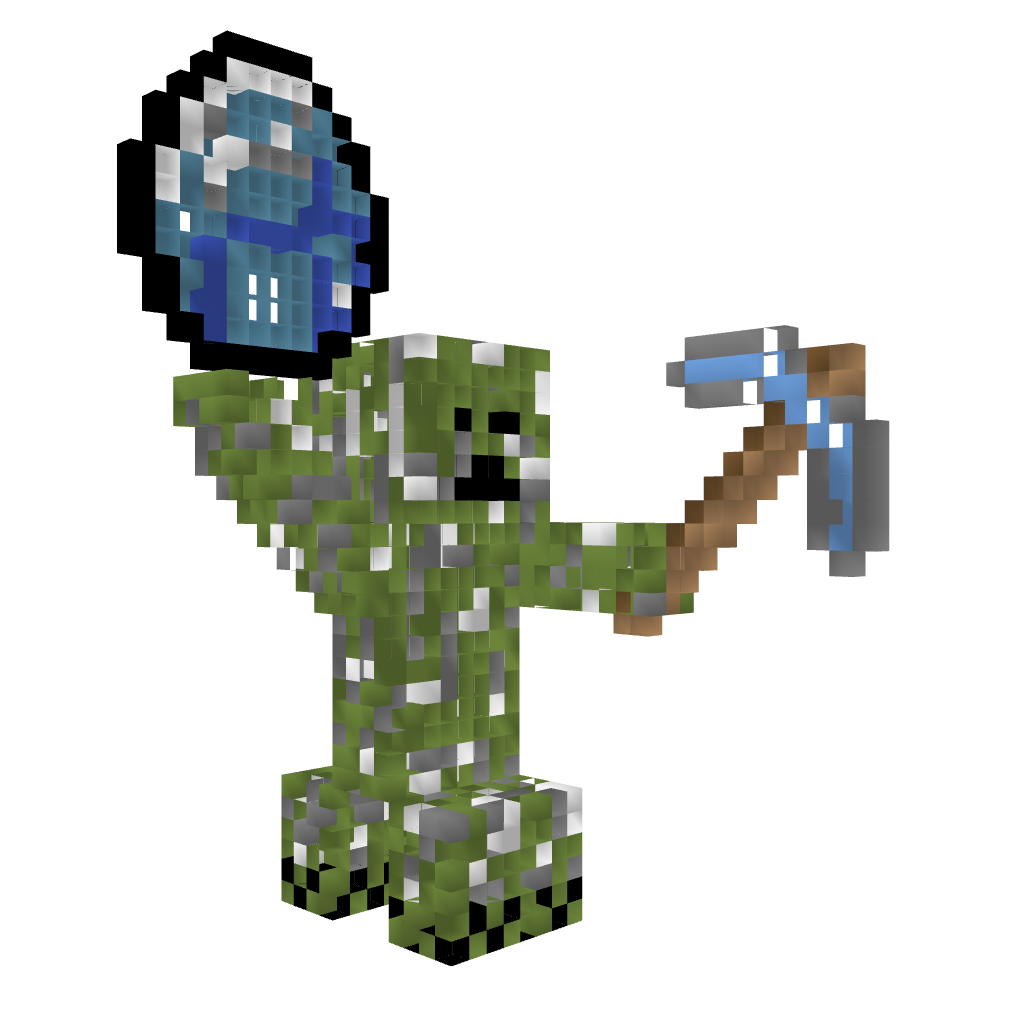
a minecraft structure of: Creeper Revenge a lot of white distortion all white should be green